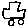
Label: car